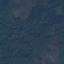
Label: Forest